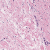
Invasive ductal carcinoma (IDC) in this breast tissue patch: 0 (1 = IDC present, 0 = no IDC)